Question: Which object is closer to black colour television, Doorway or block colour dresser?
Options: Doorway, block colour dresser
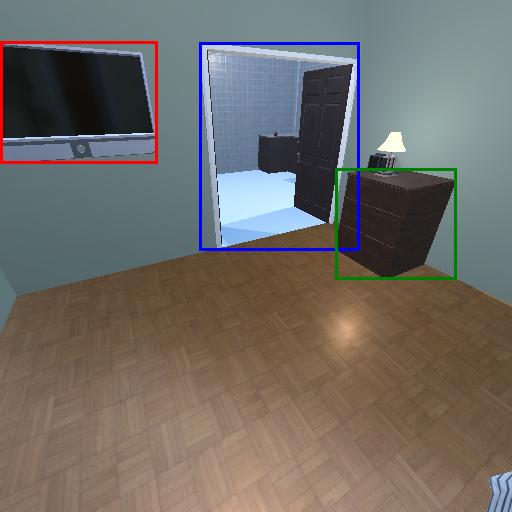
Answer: Doorway